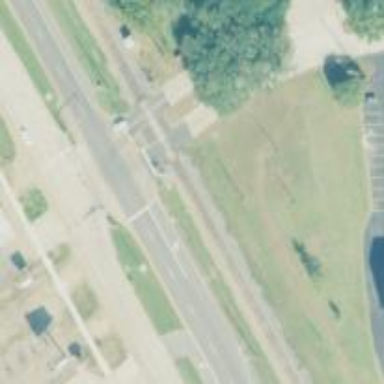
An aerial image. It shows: Level crossing with lights and barriers.